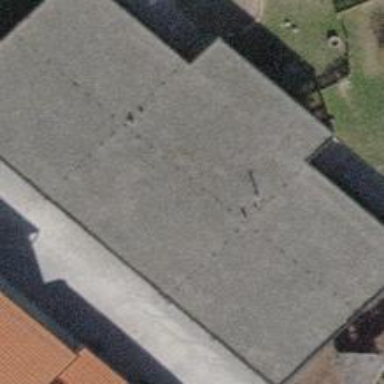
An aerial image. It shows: Kindergarten building.